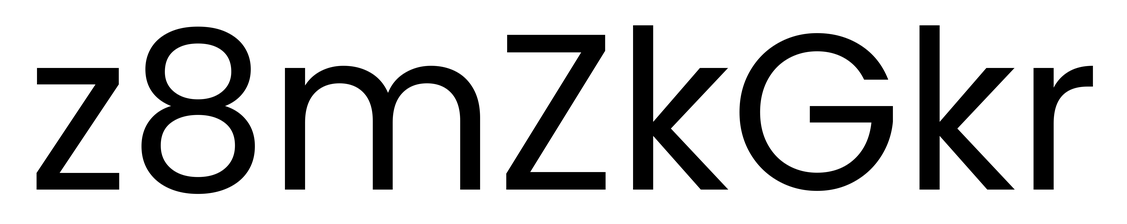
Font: Poppins-Regular